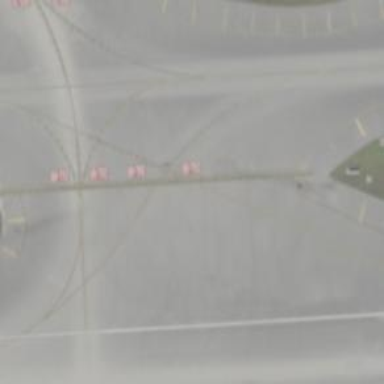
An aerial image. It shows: View of taxiway at the airport.